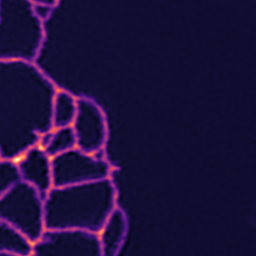
Label: Super-resolution ER image